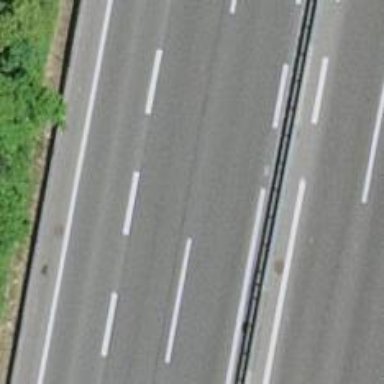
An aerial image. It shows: Motorway junction.